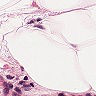
Metastatic tissue present: no